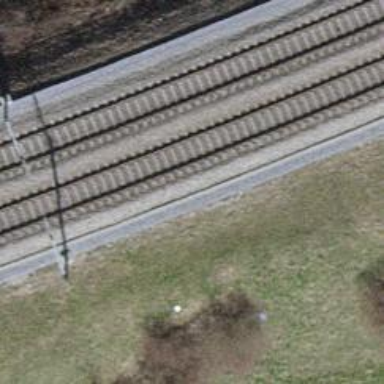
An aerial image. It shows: Single-track railway with electrified contact lines.